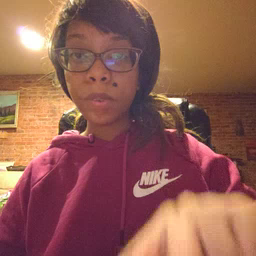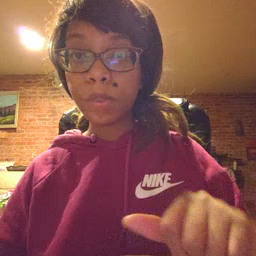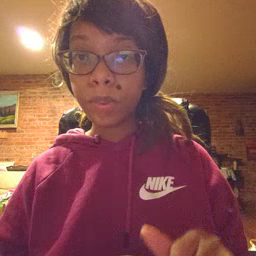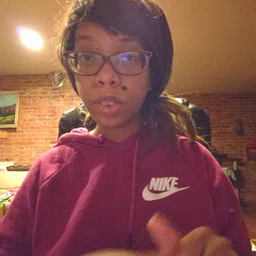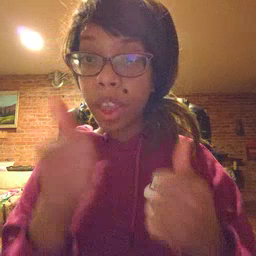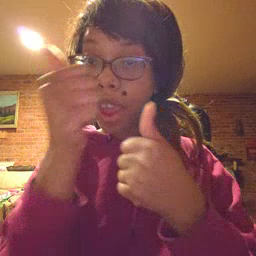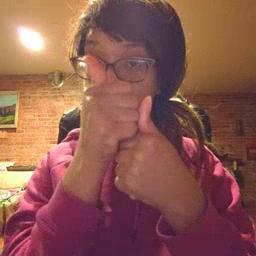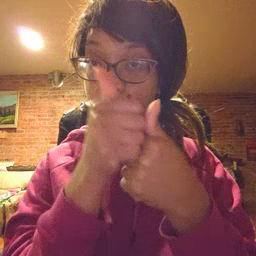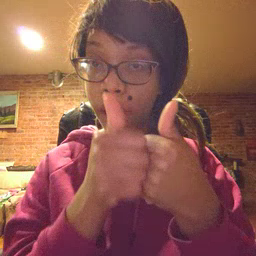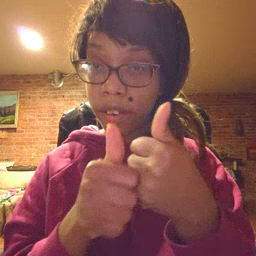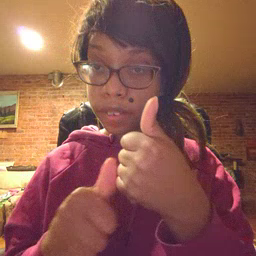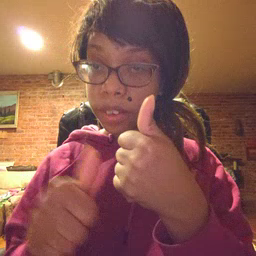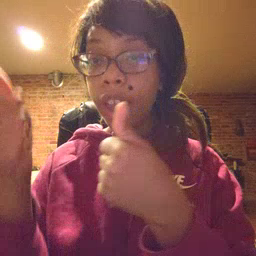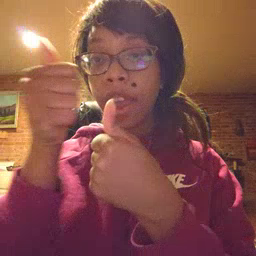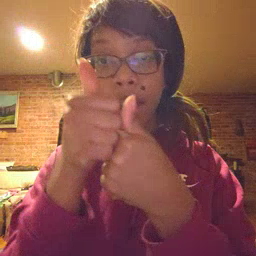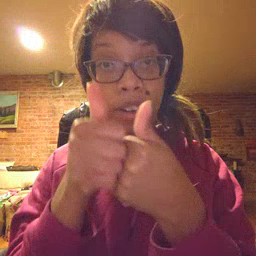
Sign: every